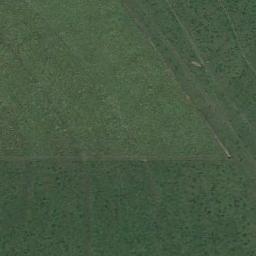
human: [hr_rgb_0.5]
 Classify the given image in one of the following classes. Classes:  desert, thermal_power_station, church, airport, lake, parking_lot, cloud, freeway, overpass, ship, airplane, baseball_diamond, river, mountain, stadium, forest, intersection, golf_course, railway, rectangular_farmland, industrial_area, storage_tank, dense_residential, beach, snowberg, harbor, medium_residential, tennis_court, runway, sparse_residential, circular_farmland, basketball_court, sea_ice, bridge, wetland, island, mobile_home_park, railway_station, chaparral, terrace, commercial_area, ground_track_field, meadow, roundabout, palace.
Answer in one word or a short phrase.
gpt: meadow